An envelope spectrum derived from a bearing vibration measurement is shown; the reference markers locate BPFO, BPFI, BSF and FTF for this bearing geometry and shaft speed. Classify the bearing condition as one of: normal, inner_race, outer_race, ball.
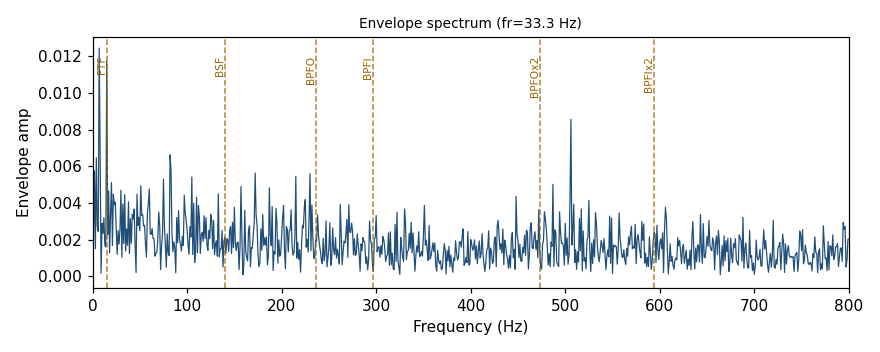
Answer: normal